Question: We have a control inside a activex control that suffers from graphical artifacts on Windows 10. It works fine in Windows 7. The only way we have been able to fix the artifacts is by changing the exe setting pictured below.

Is there a way to change it through code (Visual Studio 2017 c#)? In our project we dont have a manifest file in project.
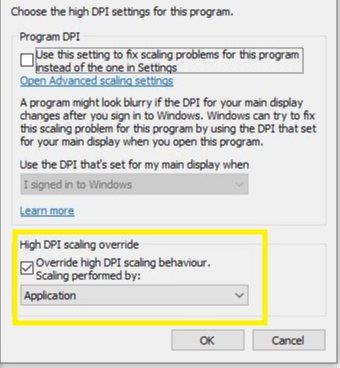
Answer: I was able to save the following into a .bat file in order to set DPI scaling.
This command sets HIGHDPI scaling:
'''
REG ADD "HKCU\Software\Microsoft\Windows NT\CurrentVersion\AppCompatFlags\Layers" /V "C:\Program Files (x86)\VidSys\VidSys Out-of-Process Viewer Framework\External Process\NvrViewerExternalProcess.exe" /T REG_SZ /D ~HIGHDPIAWARE /F
'''
Obviously, you need to replace the path in the command with the absolute path to your EXE.
To set other types of scaling, use the EXE's property page to set the type of scaling that you want, then check the Windows registry for the key named in the above command. Then adjust the command by substituting in the string you find in the registry.